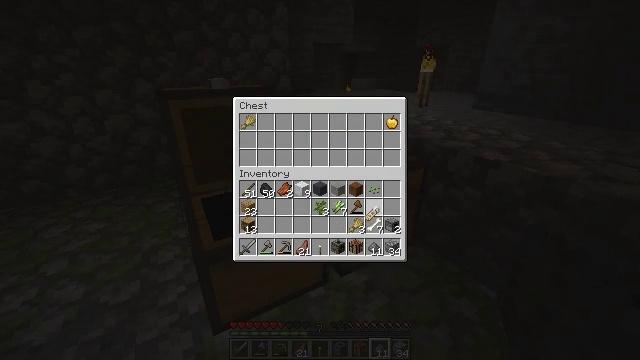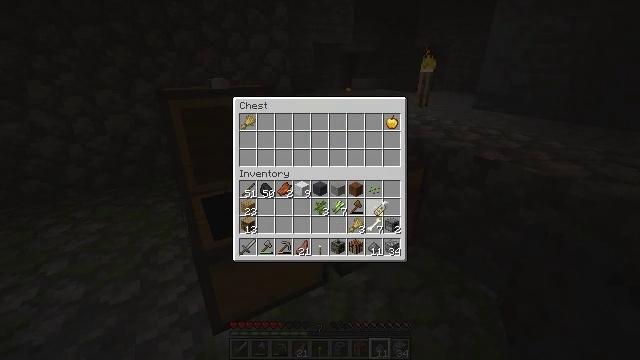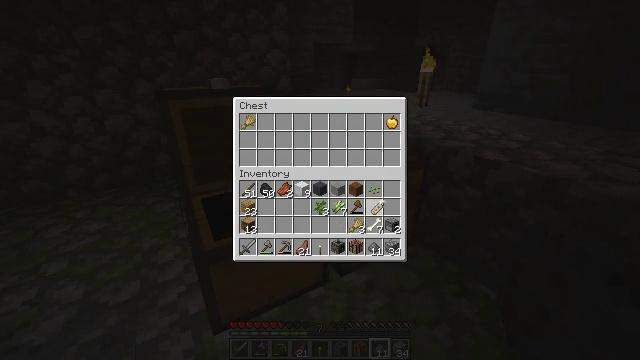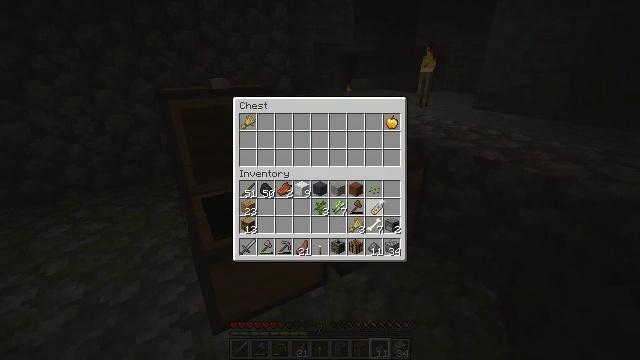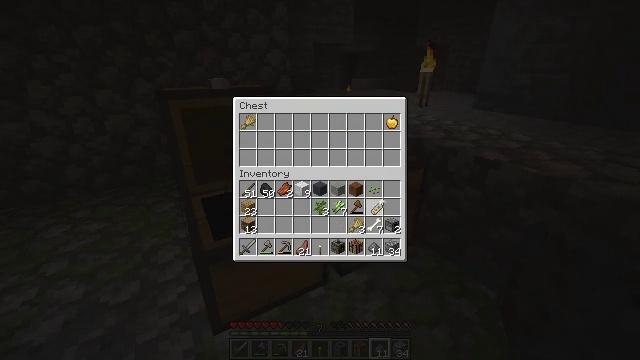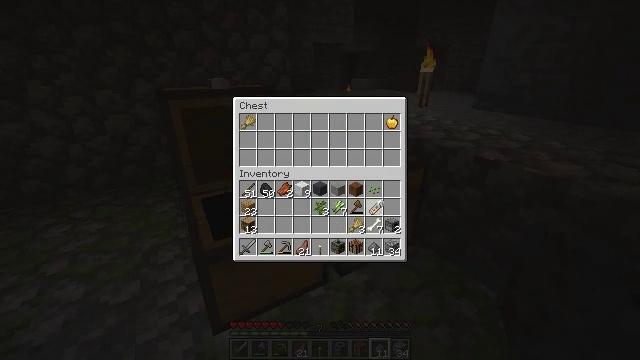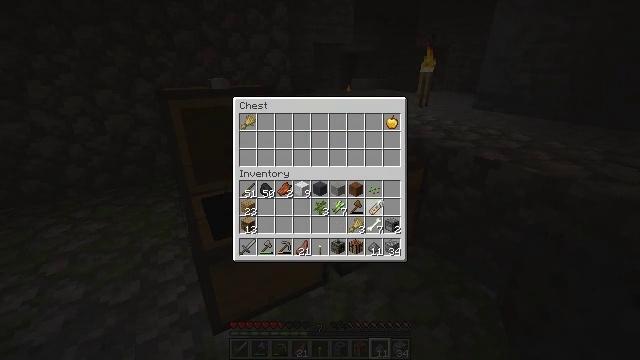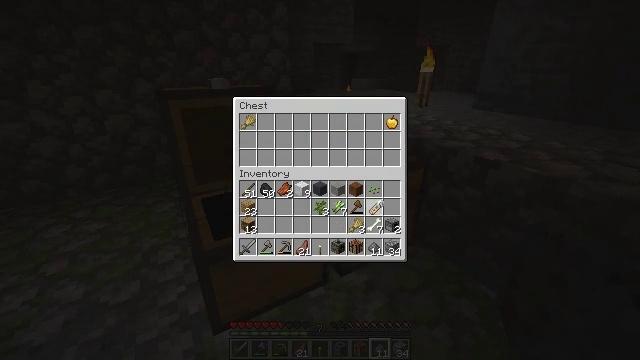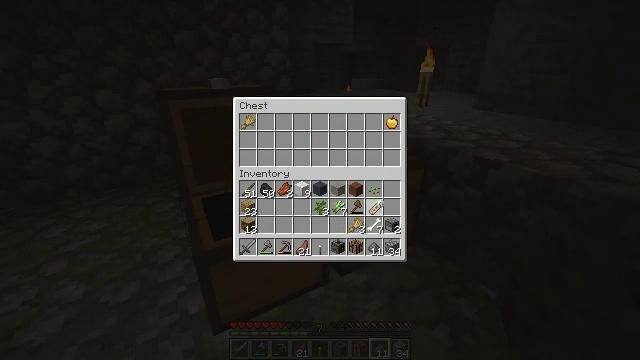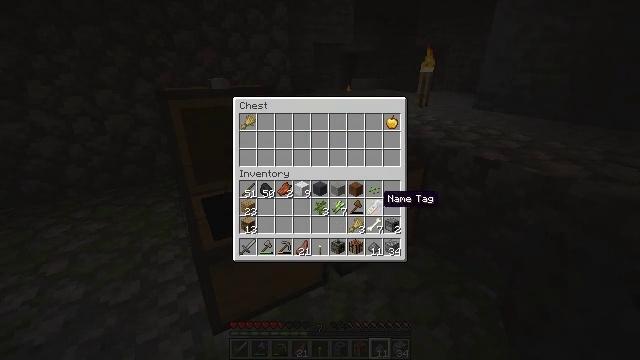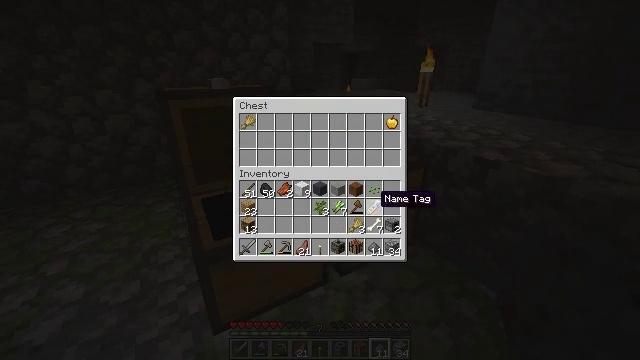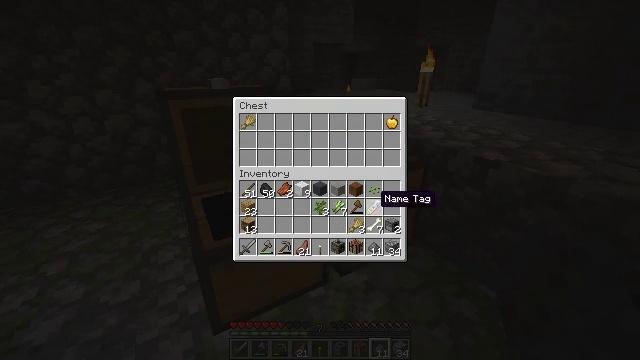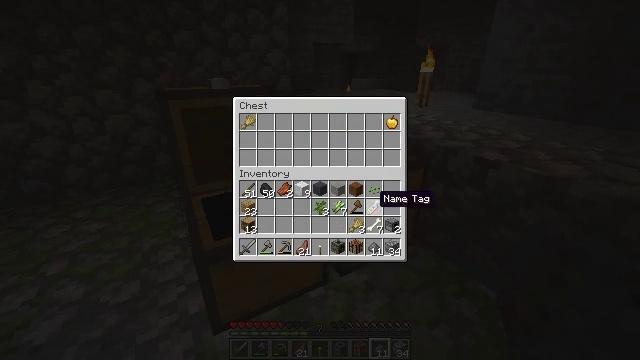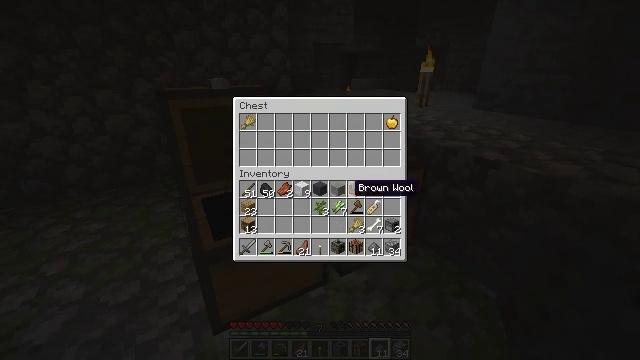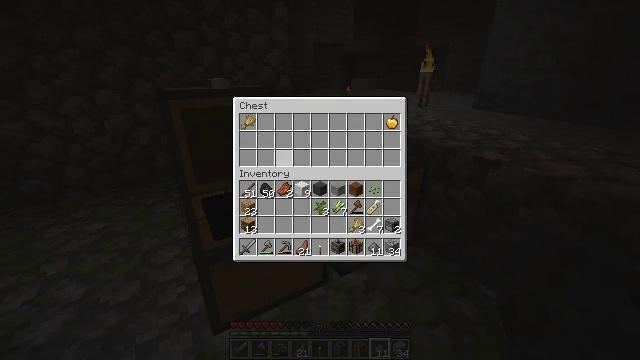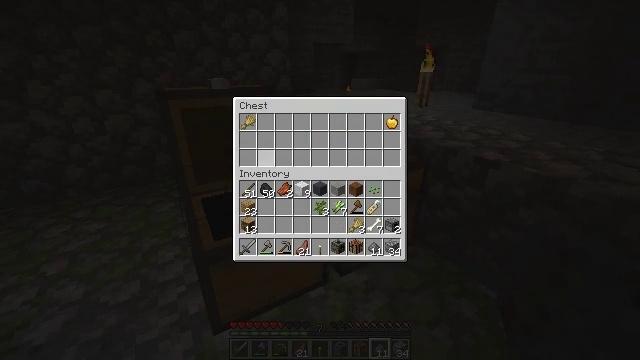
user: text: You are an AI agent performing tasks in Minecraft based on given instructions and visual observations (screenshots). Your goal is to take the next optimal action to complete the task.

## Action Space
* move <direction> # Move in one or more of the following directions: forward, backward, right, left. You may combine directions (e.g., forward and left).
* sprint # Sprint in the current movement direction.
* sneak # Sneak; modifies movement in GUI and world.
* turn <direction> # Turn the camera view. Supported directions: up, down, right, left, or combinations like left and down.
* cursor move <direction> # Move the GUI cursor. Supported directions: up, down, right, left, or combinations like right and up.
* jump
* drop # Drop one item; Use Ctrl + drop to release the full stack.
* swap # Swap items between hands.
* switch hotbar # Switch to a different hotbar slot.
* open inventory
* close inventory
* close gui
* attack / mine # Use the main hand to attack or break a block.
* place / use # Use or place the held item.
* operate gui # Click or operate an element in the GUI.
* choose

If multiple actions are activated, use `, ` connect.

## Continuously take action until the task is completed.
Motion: motion action
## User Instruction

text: Stop mobs spawning by breaking the spawner.
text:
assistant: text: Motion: cursor move right
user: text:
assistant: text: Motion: no_op
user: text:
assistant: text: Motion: no_op
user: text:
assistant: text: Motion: no_op
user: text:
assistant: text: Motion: no_op
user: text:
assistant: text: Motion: operate gui
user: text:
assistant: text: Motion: operate gui
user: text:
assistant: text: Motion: operate gui
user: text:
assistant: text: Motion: no_op
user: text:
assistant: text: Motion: no_op
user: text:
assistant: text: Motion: no_op
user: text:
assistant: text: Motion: no_op
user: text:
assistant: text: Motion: cursor move left and up
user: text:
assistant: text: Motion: cursor move left and up
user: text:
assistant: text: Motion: cursor move left and up
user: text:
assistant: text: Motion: no_op
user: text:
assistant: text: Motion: no_op
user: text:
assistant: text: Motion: no_op
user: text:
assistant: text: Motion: no_op
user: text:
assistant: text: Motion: no_op
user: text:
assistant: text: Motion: no_op
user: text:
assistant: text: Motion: operate gui
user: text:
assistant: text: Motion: operate gui
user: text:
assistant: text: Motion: no_op
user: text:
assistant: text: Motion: cursor move right and down
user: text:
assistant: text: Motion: cursor move right and down
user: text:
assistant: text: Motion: cursor move right and down
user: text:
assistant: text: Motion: cursor move right
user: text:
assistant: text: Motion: cursor move right
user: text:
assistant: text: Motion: no_op